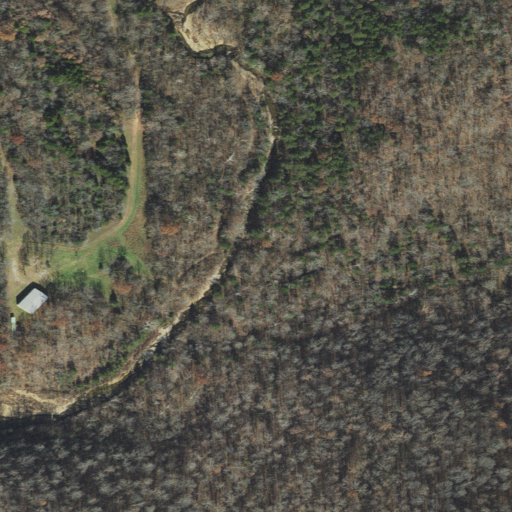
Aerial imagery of valley in Arkansas named Prairie Hollow containing deciduous forest, mixed forest, grassland, pasture, and medium intensity development